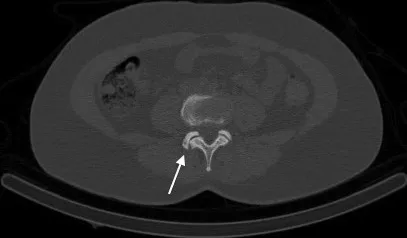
CT image from SPECT/CT demonstrating mild degenerative changes at right L3/L4 facet joint (white arrow).
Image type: radiology (ct)